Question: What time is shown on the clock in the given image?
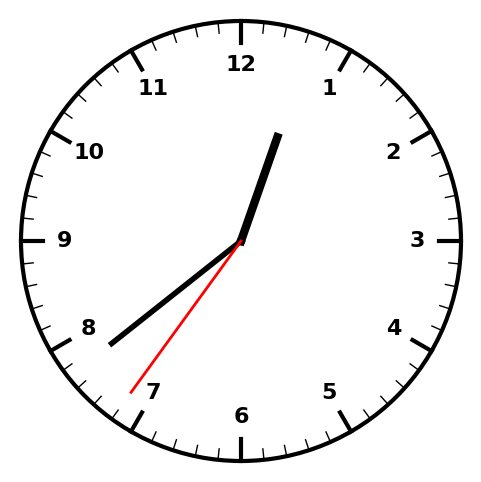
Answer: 12:38:36